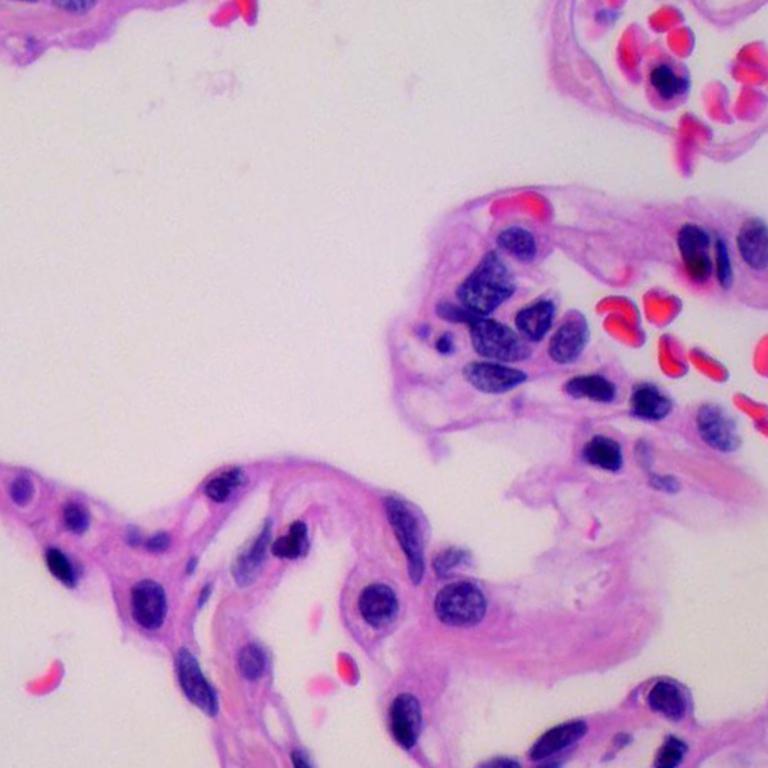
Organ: lung
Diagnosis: benign